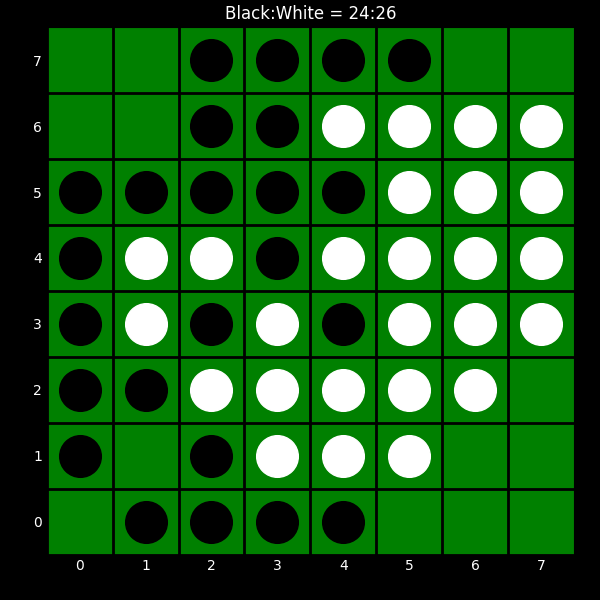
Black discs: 24
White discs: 26